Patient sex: M
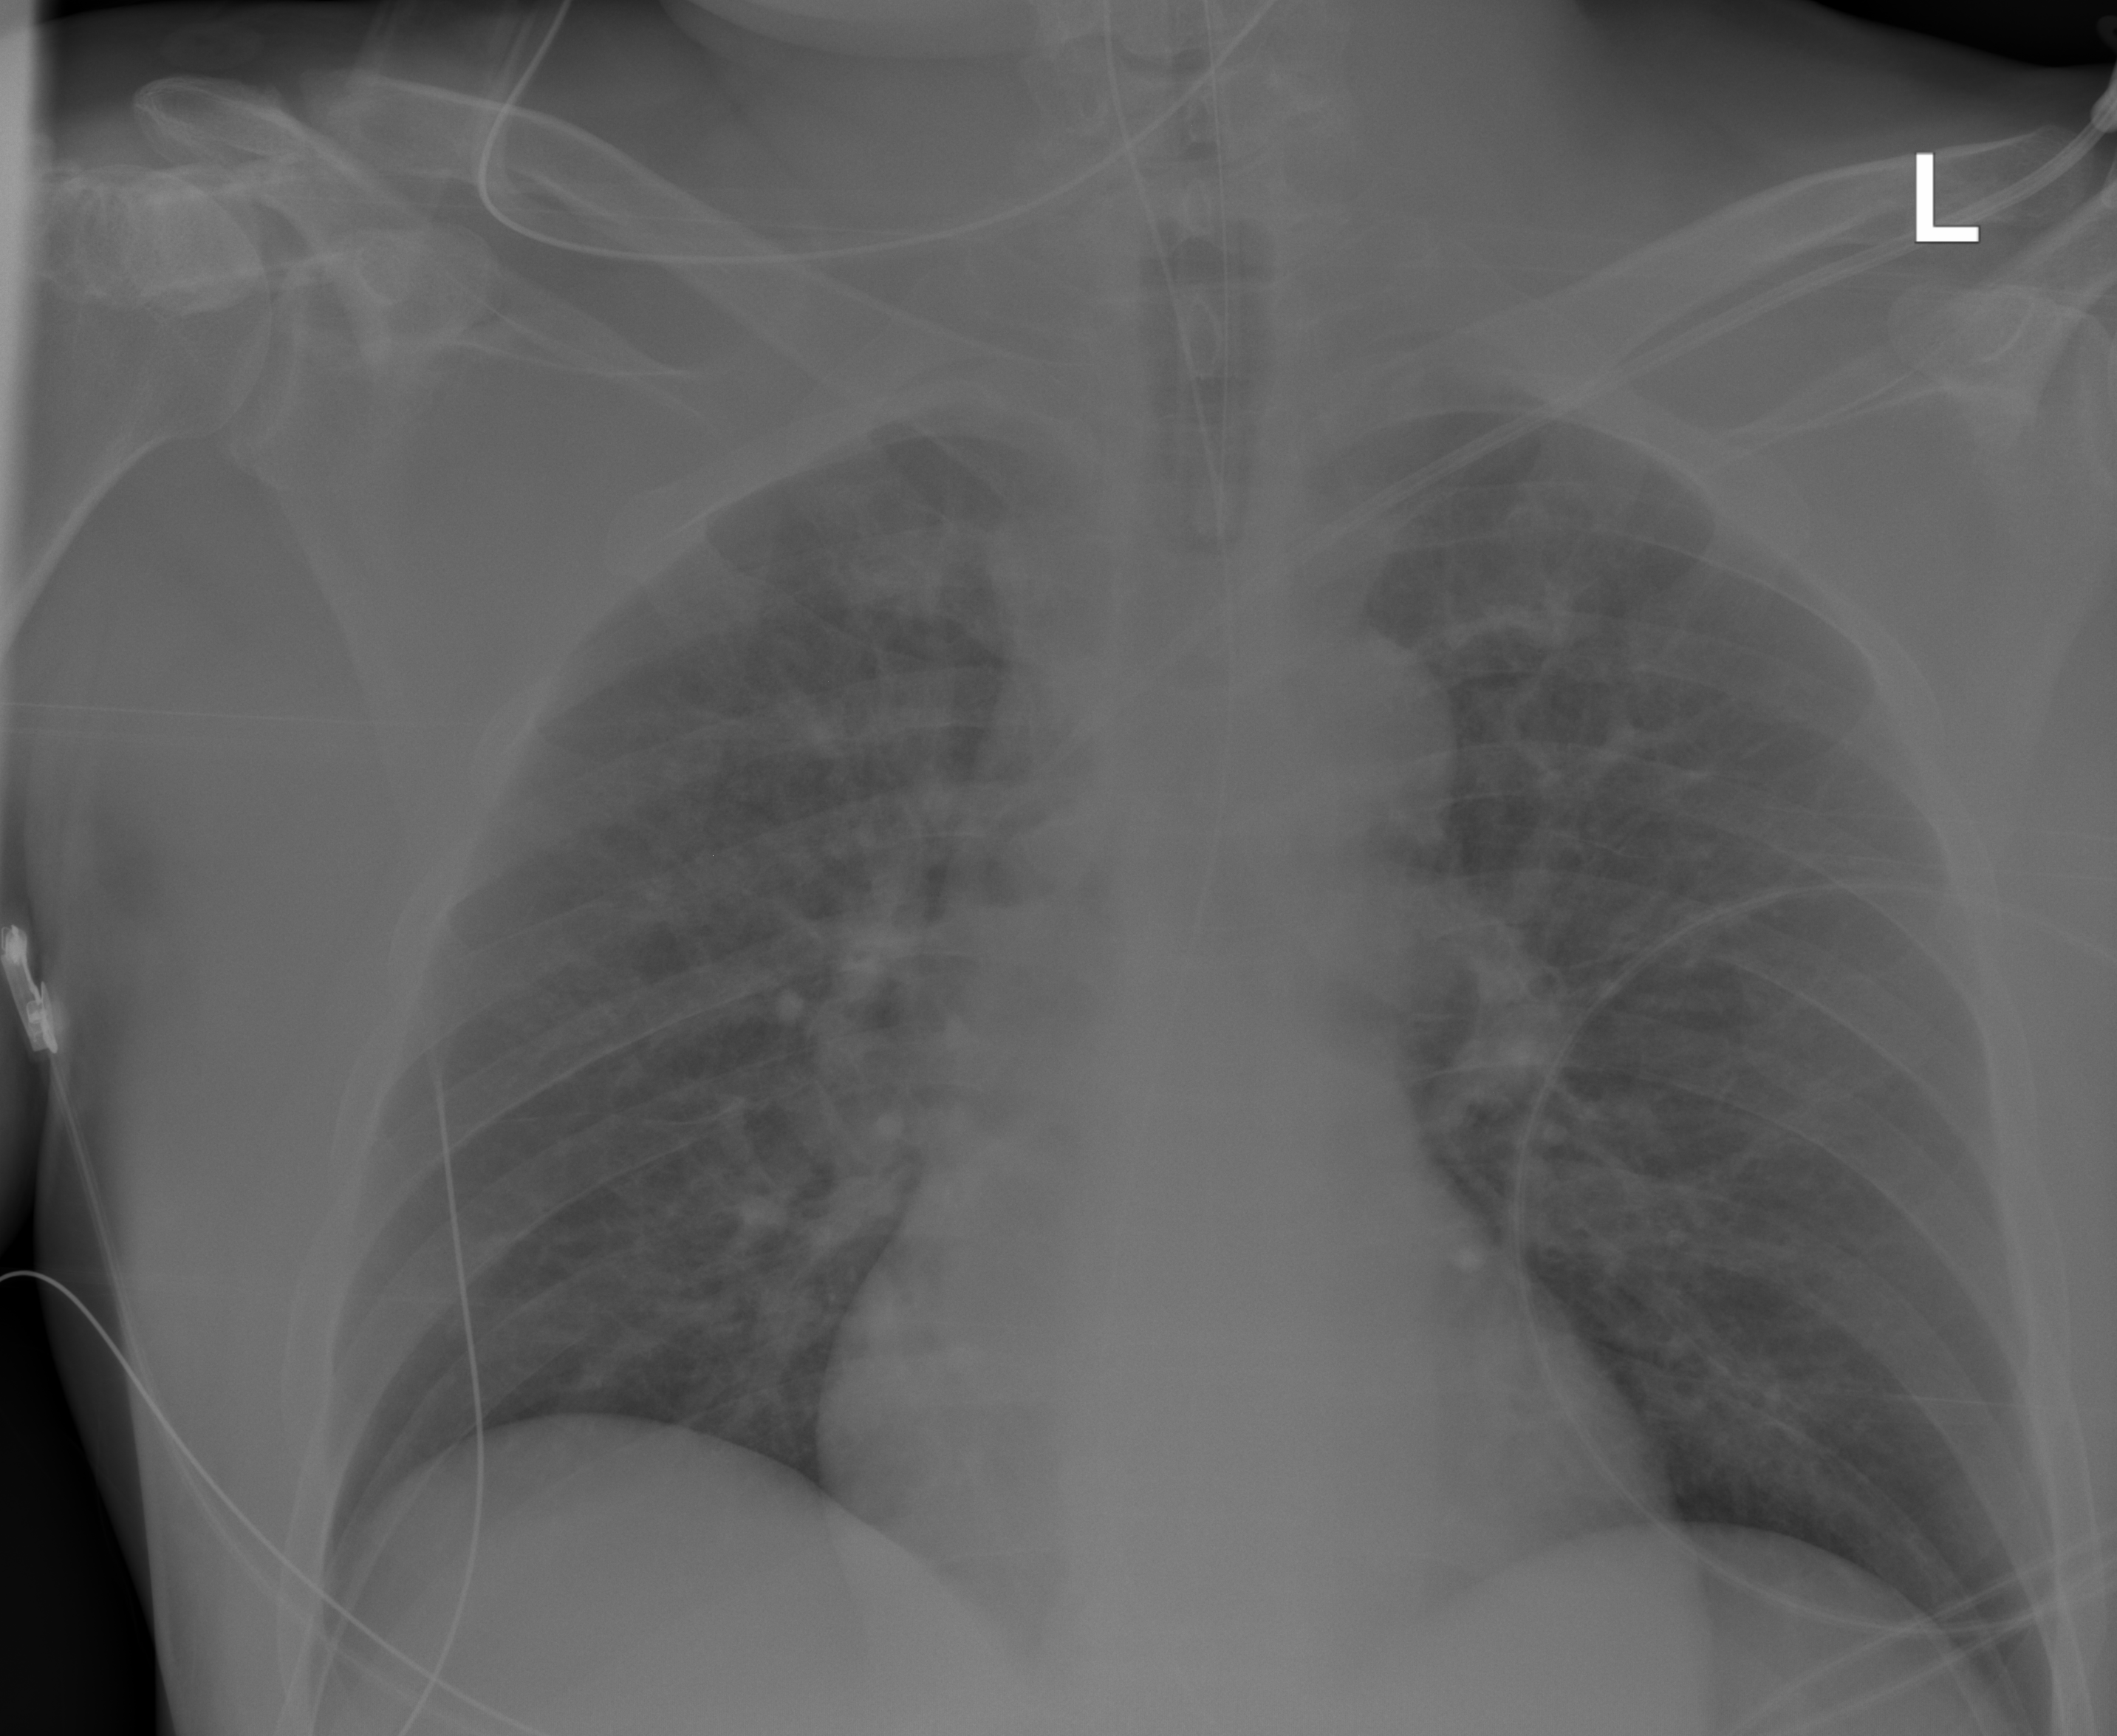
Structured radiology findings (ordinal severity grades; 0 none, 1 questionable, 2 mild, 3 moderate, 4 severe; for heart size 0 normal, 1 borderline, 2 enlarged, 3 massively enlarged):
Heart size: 0
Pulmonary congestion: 0
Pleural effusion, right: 0
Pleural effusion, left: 0
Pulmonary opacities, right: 1
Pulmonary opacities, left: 1
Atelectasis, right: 2
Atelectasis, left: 2